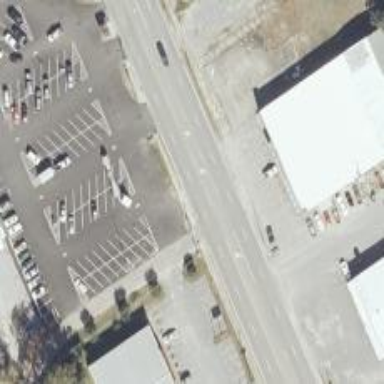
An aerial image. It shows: Asphalt road with primary designation. There is sidewalk on the left side.